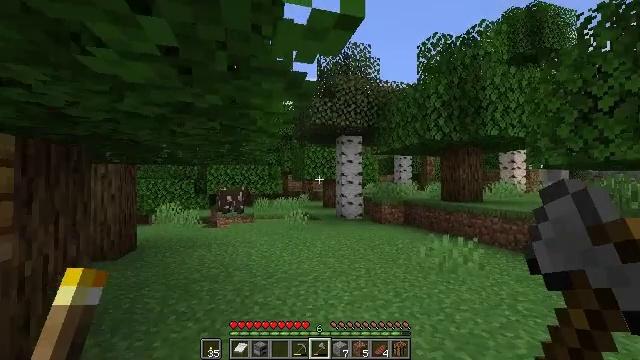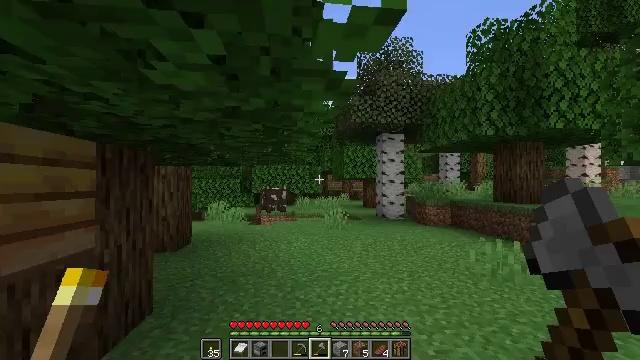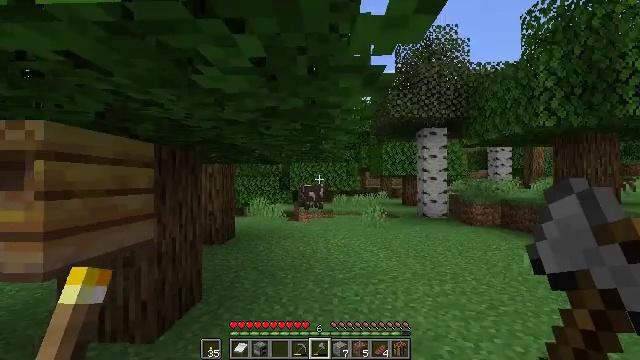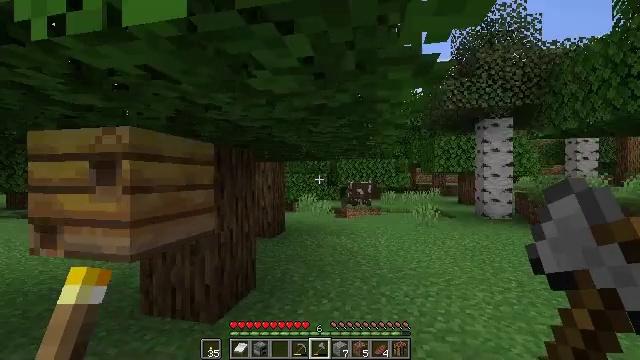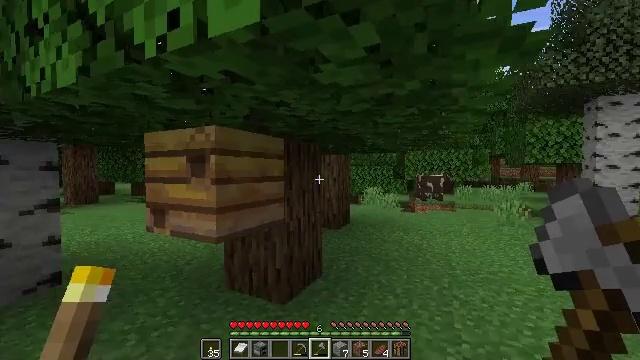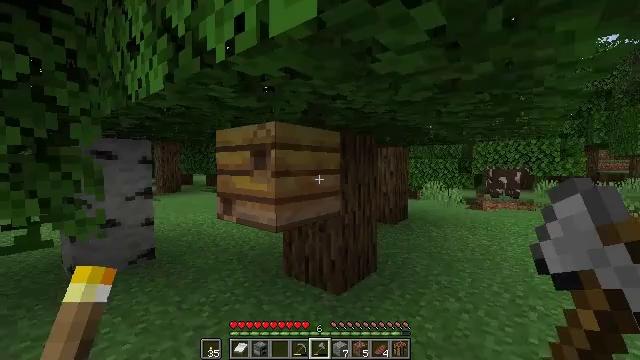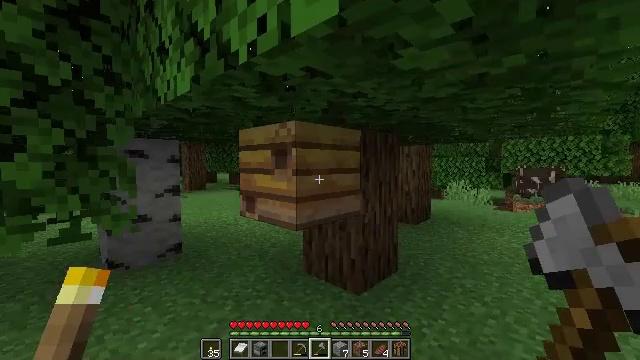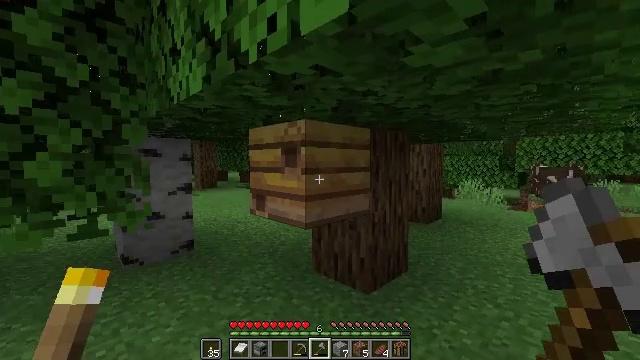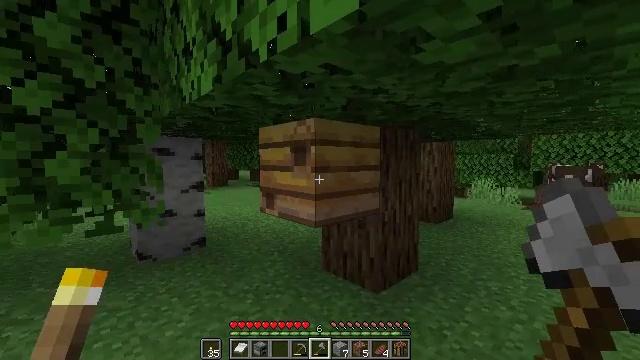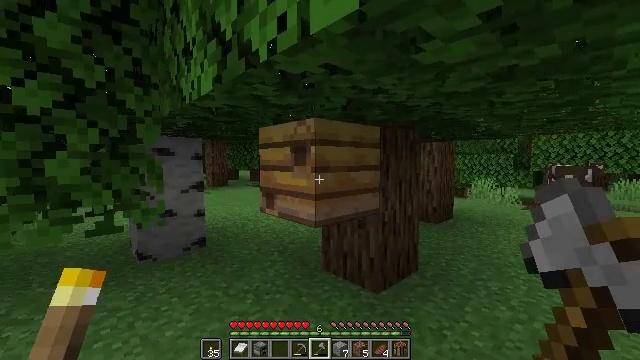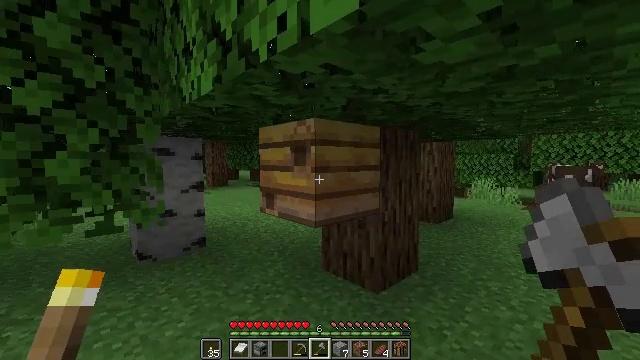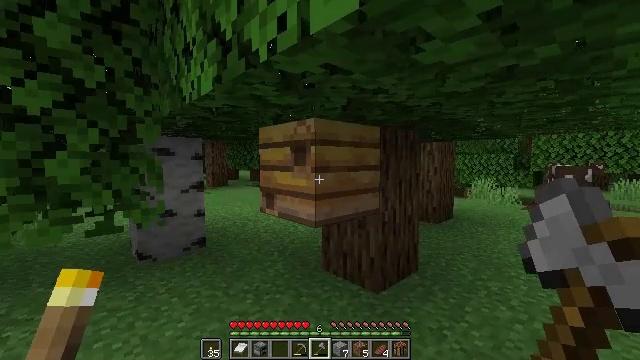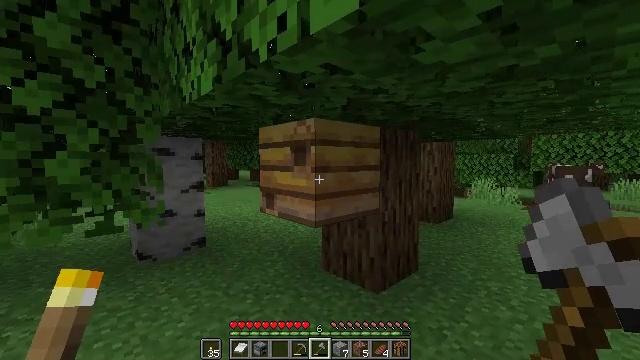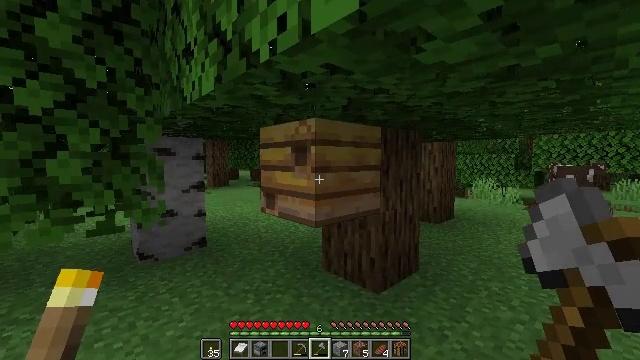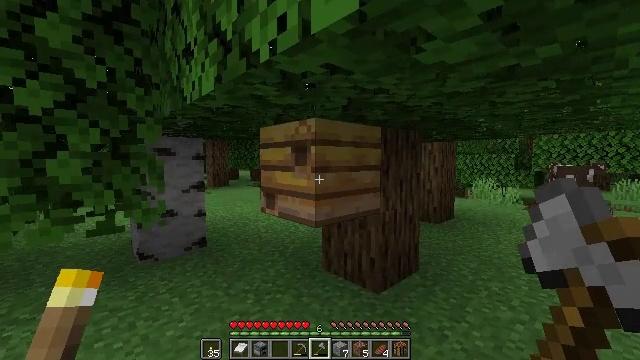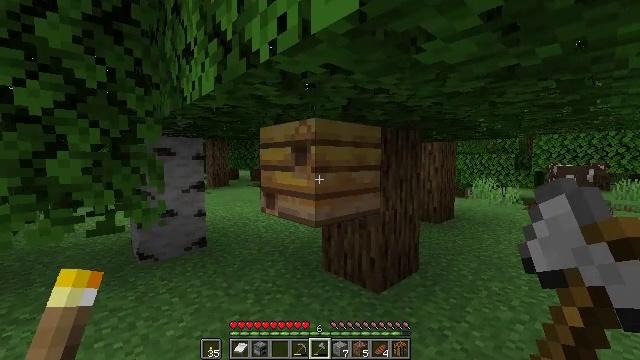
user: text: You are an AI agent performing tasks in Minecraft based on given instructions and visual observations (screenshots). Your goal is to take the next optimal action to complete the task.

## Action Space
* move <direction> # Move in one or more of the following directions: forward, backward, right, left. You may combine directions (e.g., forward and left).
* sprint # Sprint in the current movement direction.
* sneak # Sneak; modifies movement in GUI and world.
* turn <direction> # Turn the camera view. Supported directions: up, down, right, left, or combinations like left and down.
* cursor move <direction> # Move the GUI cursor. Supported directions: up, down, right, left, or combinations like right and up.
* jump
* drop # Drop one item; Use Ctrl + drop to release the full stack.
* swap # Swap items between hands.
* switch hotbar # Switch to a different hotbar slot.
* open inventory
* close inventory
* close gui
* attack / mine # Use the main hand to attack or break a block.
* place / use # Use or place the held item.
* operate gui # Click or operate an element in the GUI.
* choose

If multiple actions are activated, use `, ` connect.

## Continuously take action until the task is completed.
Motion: motion action
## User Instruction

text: Mine the bee nest.
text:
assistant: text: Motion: turn left
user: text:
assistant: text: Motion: turn left
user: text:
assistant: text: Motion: turn left
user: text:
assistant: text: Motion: turn left and down
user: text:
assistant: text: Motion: turn left and down
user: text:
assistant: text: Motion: turn left
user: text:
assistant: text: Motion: turn left
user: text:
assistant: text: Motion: turn left
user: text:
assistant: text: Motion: no_op
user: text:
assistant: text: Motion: no_op
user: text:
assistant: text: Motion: no_op
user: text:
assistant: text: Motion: no_op
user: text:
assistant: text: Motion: no_op
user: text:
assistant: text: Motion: no_op
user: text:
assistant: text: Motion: no_op
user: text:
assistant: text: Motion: no_op
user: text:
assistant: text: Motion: no_op
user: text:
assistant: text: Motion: no_op
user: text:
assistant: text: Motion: no_op
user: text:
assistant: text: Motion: no_op
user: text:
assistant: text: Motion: no_op
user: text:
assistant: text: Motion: no_op
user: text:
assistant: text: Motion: no_op
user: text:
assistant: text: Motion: no_op
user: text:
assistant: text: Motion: no_op
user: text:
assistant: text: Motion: no_op
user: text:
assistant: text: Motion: no_op
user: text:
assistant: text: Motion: no_op
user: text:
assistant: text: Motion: no_op
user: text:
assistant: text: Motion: no_op